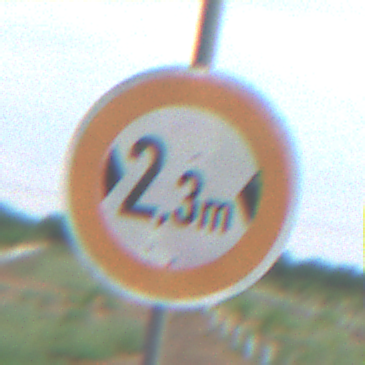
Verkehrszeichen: TatsaechlicheBreite2Komma3
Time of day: SunriseSunset
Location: Outdoor (Nature)
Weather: PartlyCloudy
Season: NotSpecified
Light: Natural